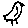
Label: bird